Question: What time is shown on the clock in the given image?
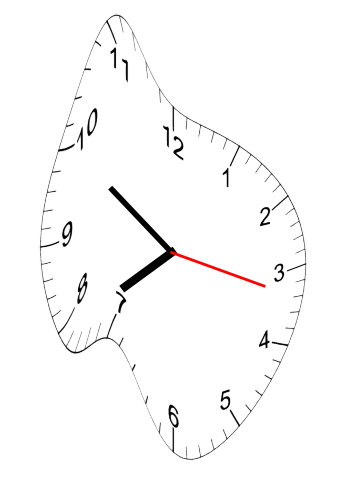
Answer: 07:50:17